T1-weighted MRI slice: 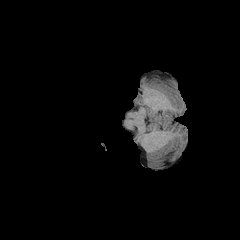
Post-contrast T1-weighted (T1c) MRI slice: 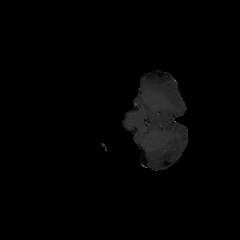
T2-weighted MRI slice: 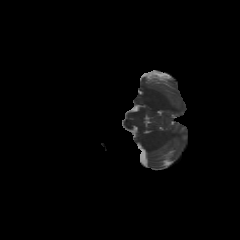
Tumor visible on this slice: no